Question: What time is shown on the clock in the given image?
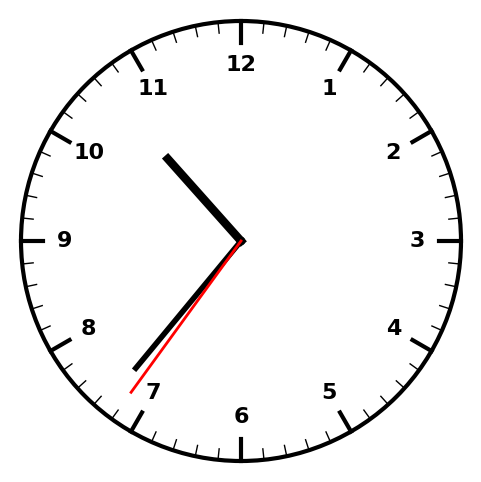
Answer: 10:36:36